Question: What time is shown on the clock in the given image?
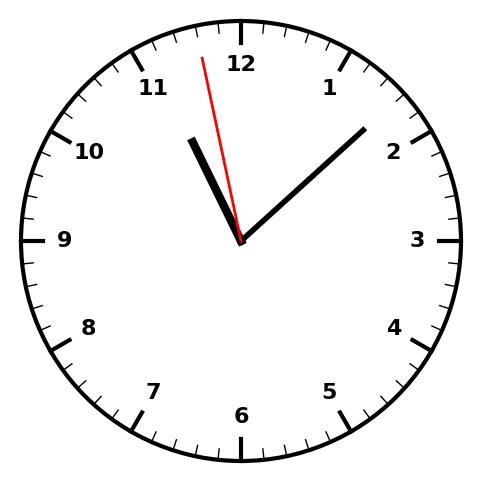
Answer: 11:07:58